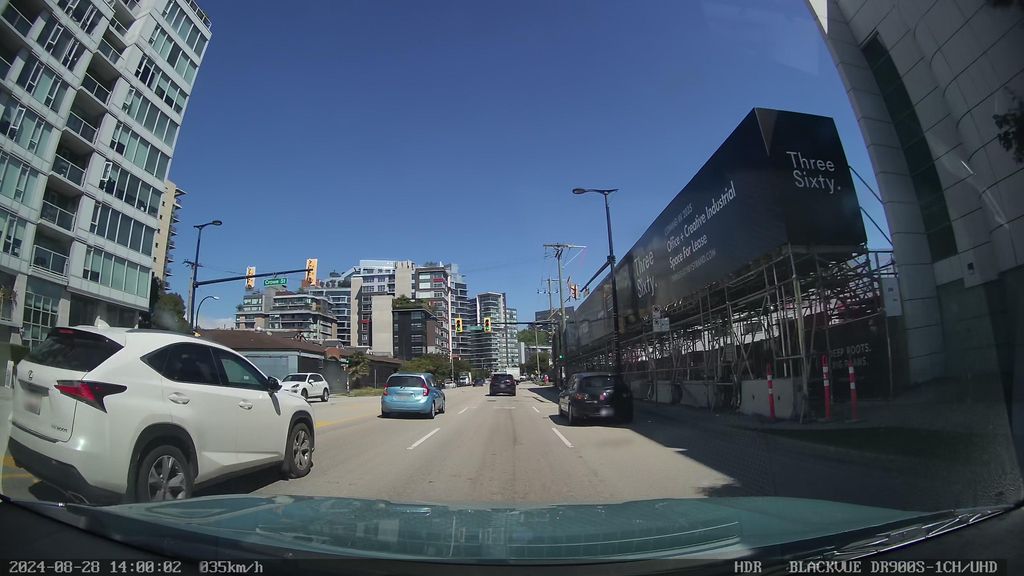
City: vancouver